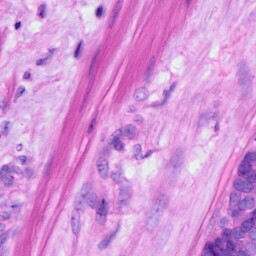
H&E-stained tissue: Ovarian